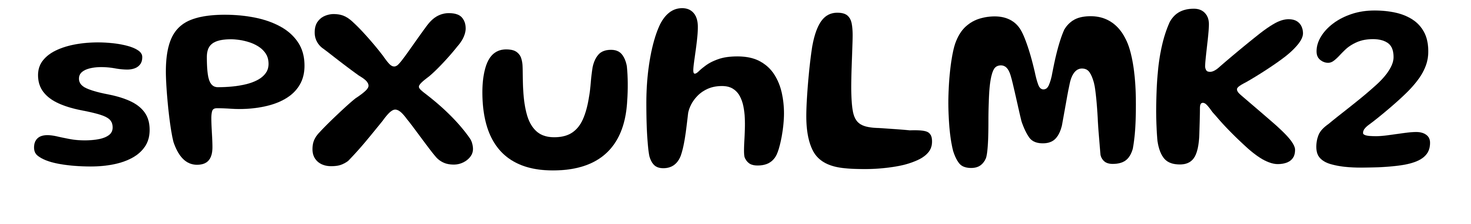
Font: Gluten_Medium